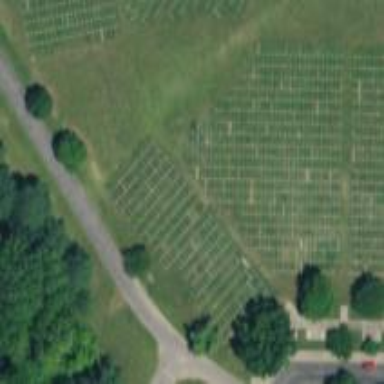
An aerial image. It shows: Section in the cemetery.